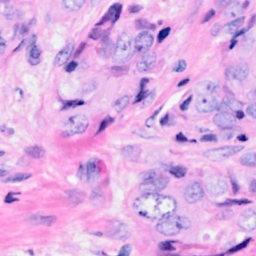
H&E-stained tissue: Breast